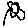
Label: flower